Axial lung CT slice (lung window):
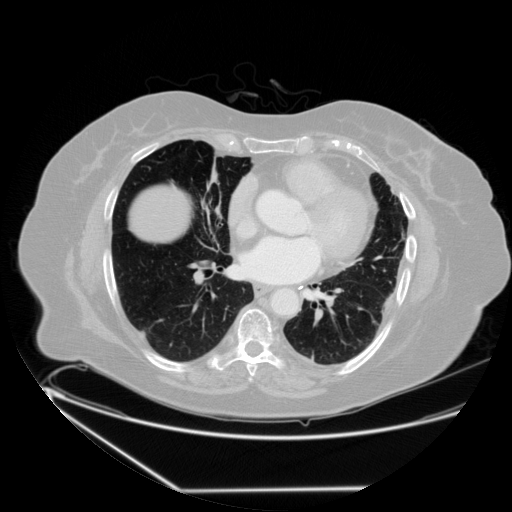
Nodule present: no